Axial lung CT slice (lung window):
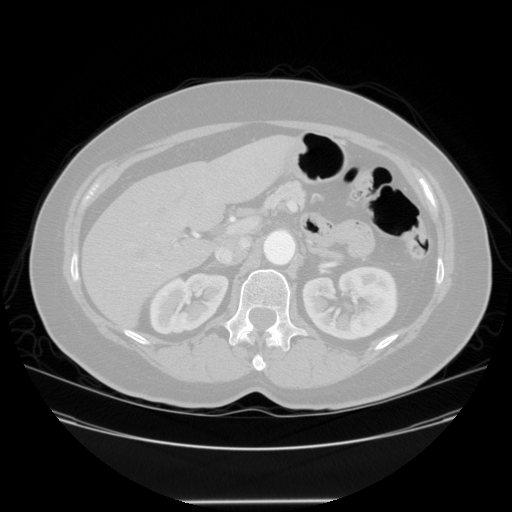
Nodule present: no